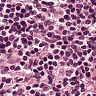
Metastatic tissue present: no